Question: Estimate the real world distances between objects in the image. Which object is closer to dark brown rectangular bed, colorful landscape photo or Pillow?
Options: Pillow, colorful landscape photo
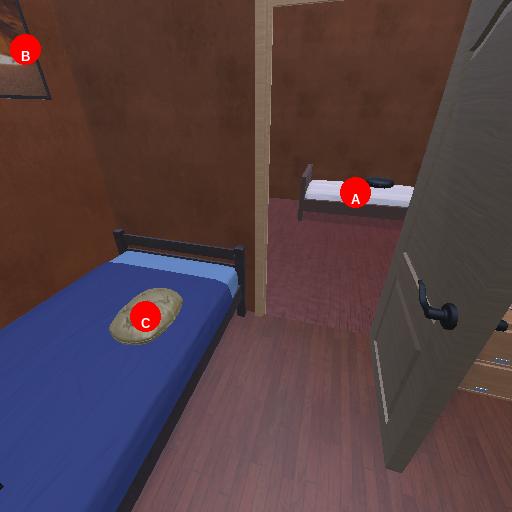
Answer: Pillow